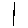
Label: line